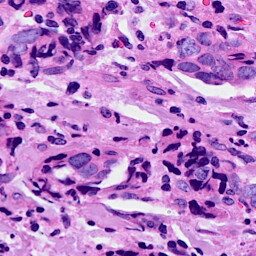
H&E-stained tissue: Breast